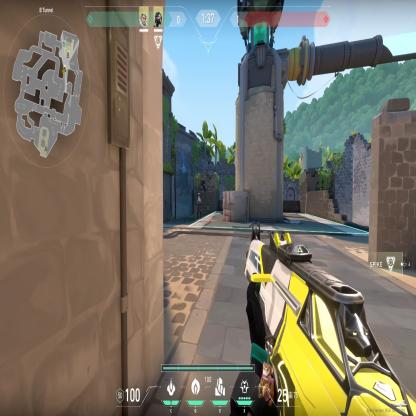
Label: teammate